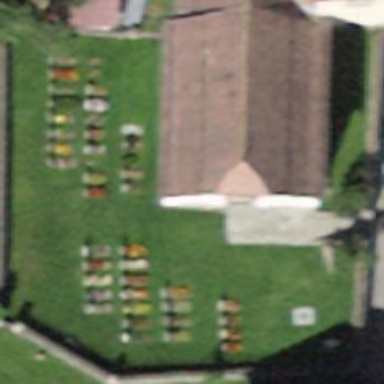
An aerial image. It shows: Cemetery.